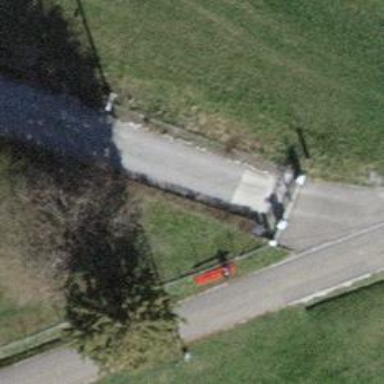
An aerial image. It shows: Driveway.